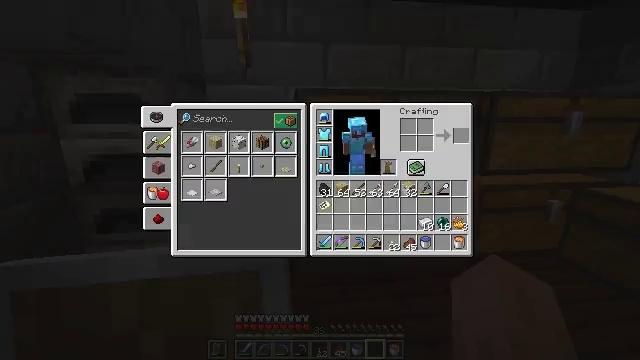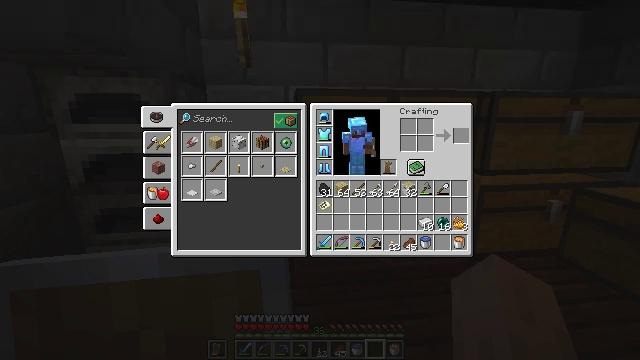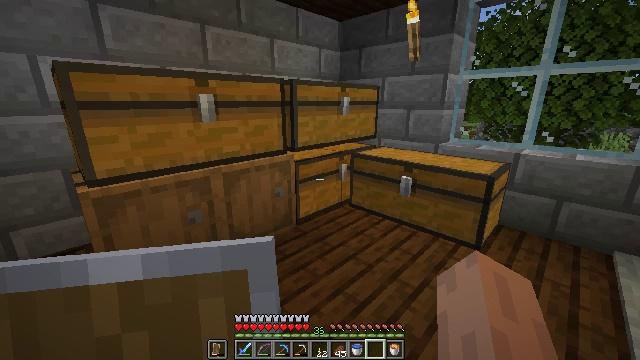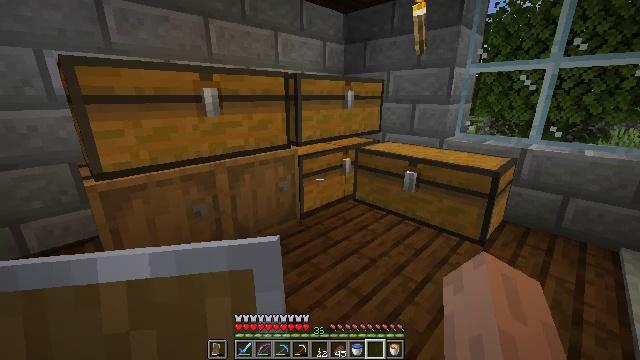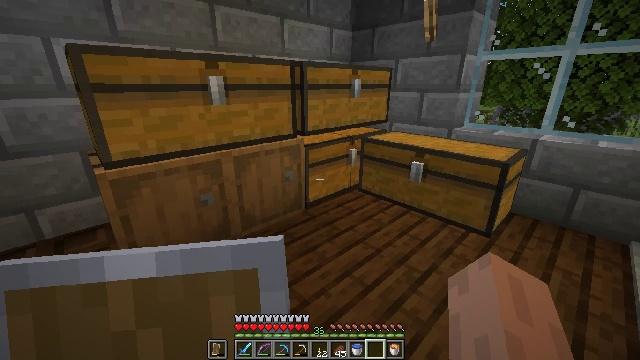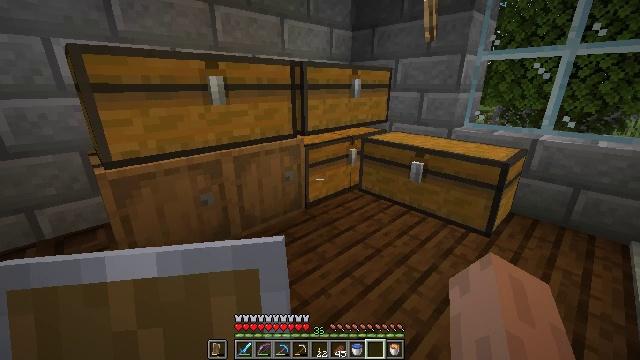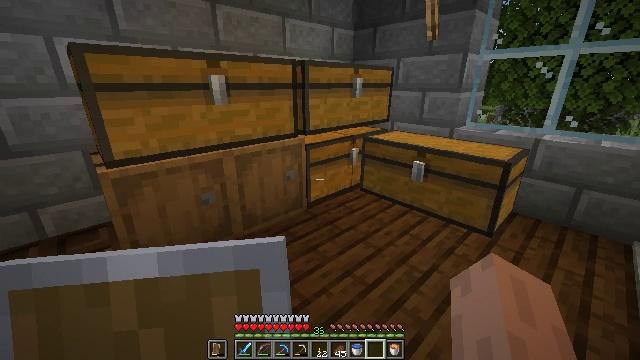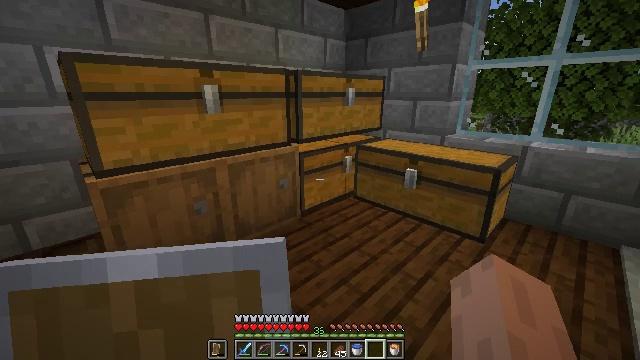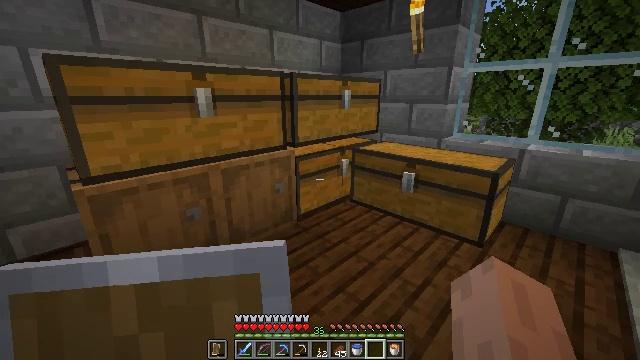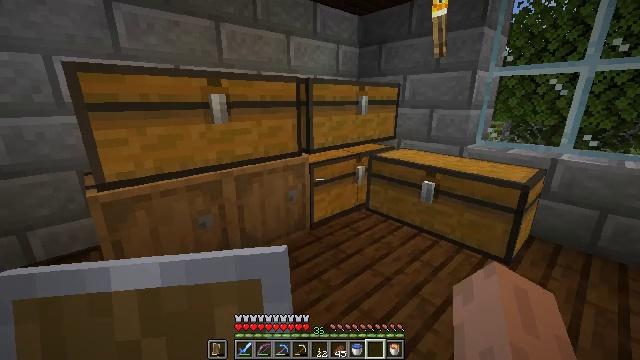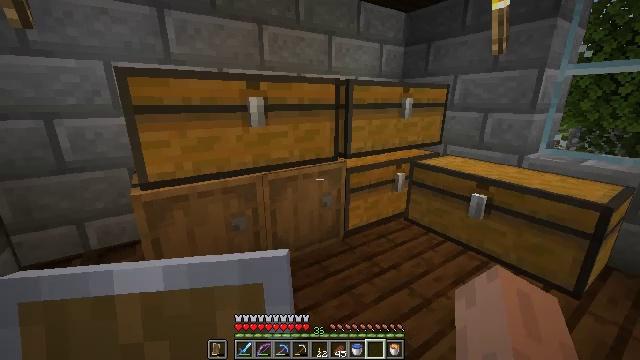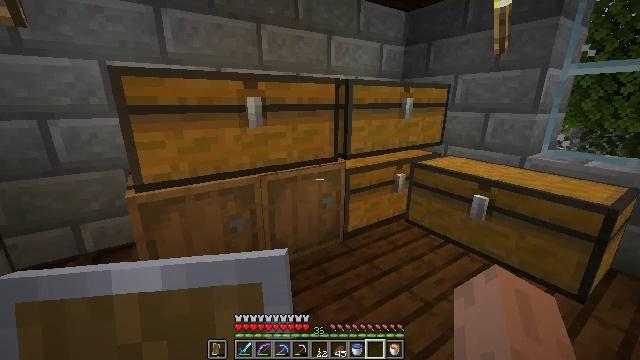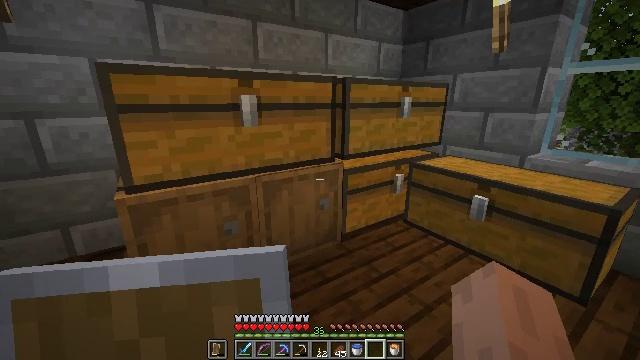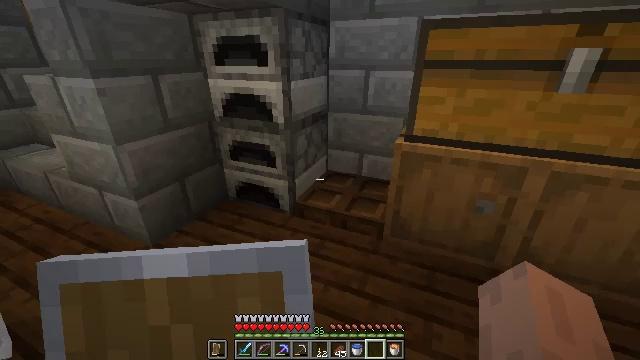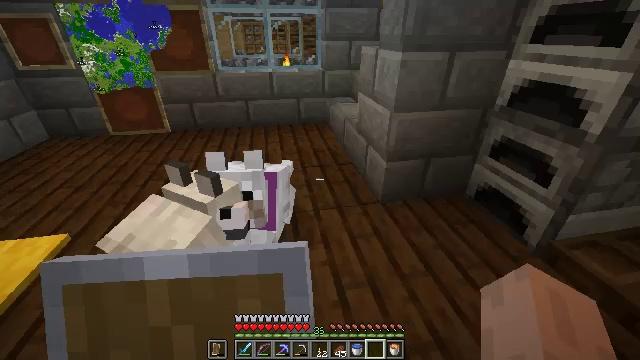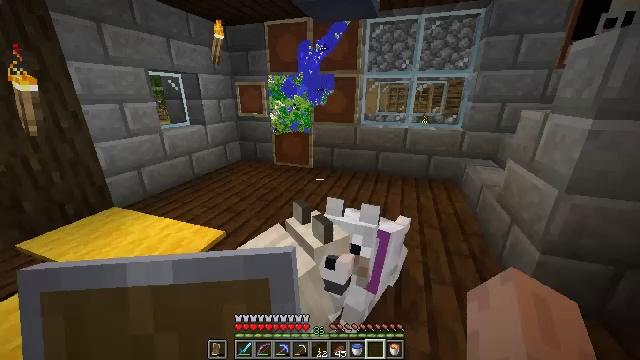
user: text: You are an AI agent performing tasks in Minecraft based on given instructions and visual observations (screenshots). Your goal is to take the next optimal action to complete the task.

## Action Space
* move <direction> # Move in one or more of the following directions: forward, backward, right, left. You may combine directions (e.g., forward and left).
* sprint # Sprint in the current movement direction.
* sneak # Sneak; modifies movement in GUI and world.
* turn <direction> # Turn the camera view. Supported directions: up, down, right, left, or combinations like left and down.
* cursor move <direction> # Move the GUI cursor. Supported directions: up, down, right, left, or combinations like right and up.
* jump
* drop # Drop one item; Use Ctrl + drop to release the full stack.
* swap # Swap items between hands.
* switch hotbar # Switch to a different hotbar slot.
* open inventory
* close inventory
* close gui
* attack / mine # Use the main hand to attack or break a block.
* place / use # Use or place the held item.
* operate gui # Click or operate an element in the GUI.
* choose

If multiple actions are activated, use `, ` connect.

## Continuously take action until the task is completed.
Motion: motion action
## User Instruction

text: Mine the cauldron block.
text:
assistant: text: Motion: open gui
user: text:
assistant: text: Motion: move forward, cursor move right and down
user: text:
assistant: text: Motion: turn down, close gui
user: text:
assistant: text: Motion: turn left and down
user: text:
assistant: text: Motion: no_op
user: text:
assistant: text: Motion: no_op
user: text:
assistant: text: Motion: turn right and up
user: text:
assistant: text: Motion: move forward
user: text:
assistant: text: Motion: move forward, turn left
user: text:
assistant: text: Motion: turn left
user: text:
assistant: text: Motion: no_op
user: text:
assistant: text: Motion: no_op
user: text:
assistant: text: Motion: turn left and down
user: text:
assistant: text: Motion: move forward, turn left and down
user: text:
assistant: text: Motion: move forward, turn left and up
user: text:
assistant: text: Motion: move forward, sprint, turn left and up
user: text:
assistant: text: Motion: move forward, sprint
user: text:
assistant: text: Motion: move forward, turn right and up
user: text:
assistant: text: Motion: move forward, sprint, turn right
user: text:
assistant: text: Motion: move forward, sprint, turn right
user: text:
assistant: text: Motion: move forward
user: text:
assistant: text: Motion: move forward, turn right
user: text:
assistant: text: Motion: move forward
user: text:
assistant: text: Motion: move forward, turn right and up
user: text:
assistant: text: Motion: move forward, turn right
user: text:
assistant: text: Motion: move forward, turn right
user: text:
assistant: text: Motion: move forward, turn right
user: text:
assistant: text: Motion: move forward, turn right
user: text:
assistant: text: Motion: move forward, turn right and up
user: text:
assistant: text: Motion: move forward and move left, turn right